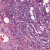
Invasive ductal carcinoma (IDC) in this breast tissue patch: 1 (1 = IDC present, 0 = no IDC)